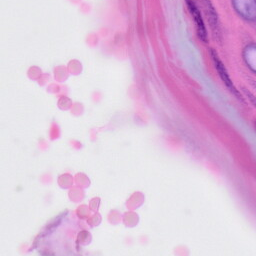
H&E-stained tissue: Skin